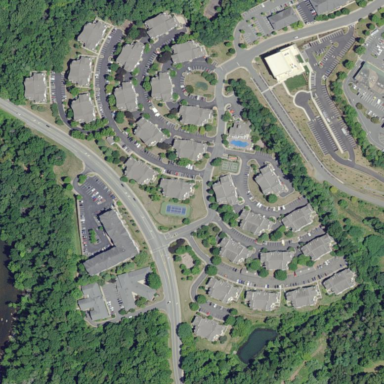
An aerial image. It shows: Residential area with apartments.